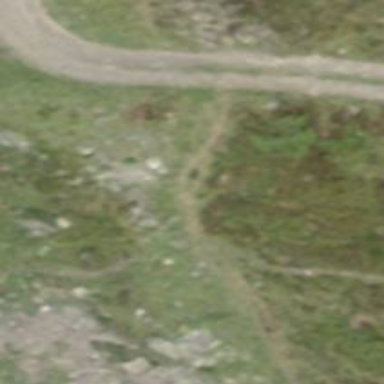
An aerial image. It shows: Path.